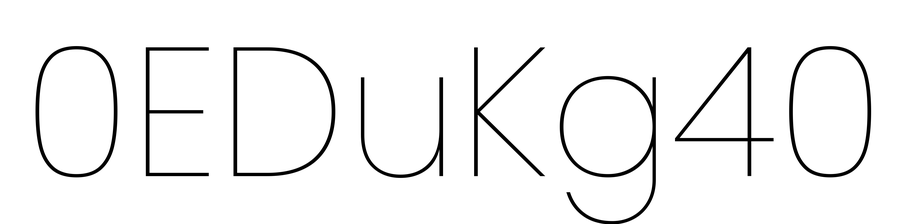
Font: Poppins-Thin